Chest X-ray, PA view. Patient: 29 years old, sex M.
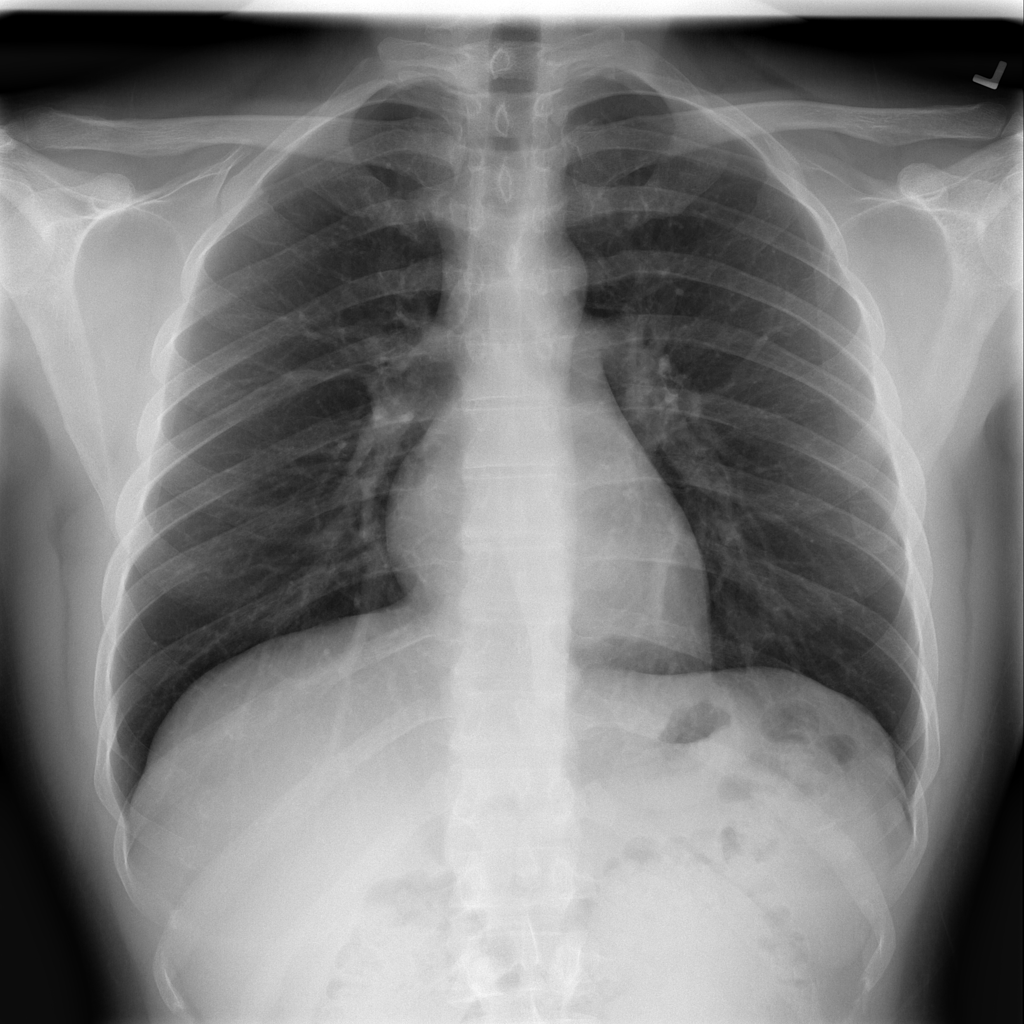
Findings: Infiltration